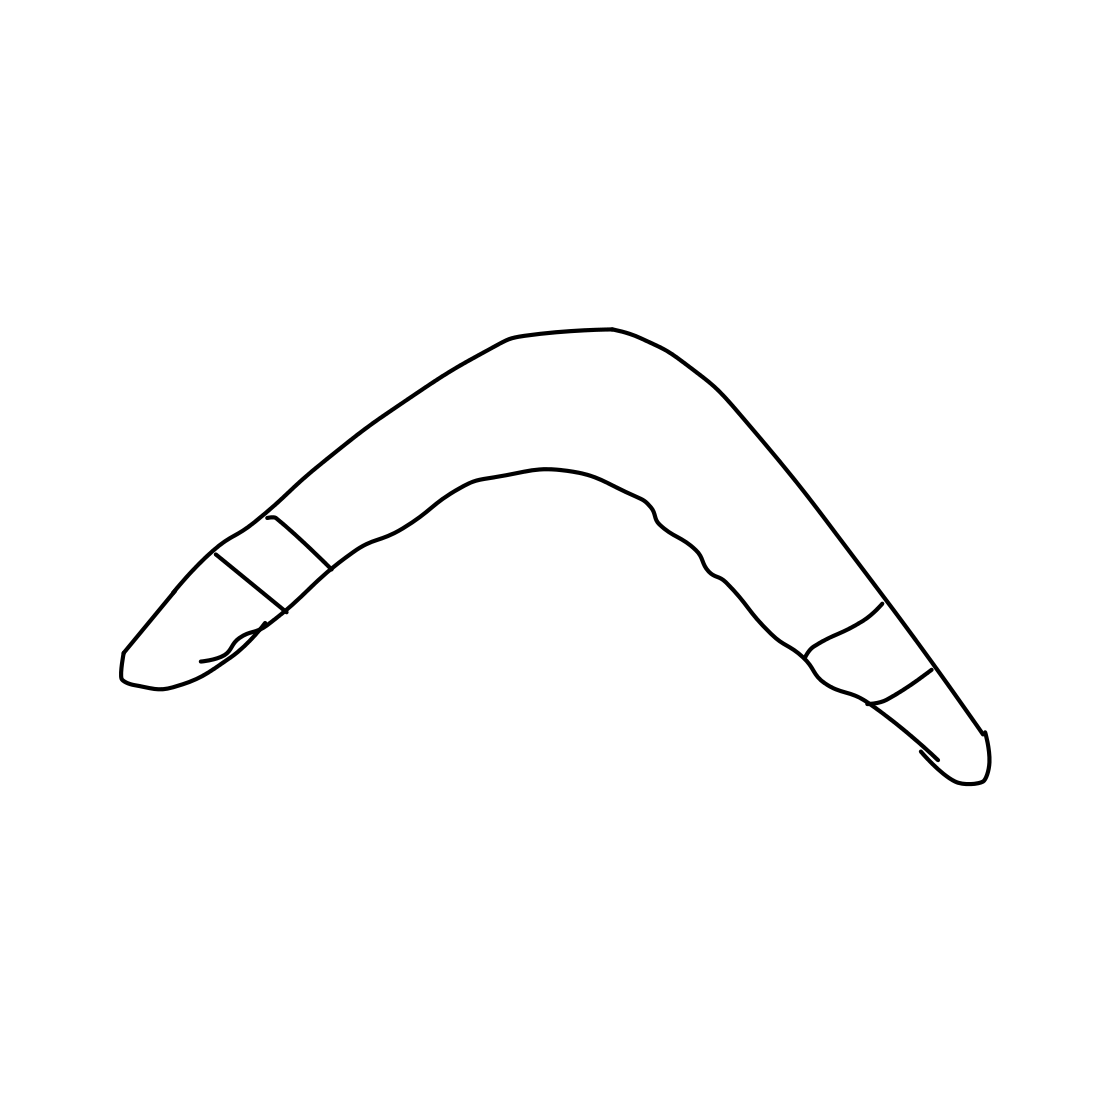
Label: boomerang